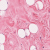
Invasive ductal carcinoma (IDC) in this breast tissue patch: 0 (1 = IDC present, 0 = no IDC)